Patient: sex F, age 69
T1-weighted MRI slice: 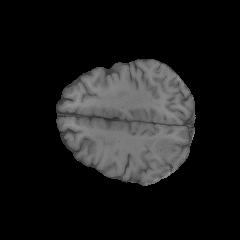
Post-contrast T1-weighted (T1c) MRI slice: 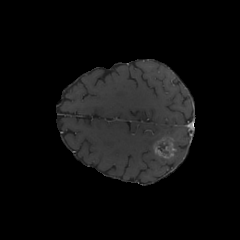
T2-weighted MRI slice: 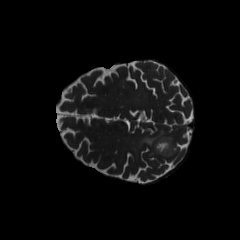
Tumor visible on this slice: yes
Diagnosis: Glioblastoma, IDH-wildtype
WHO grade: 4